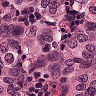
Metastatic tissue present: yes